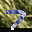
Label: 7